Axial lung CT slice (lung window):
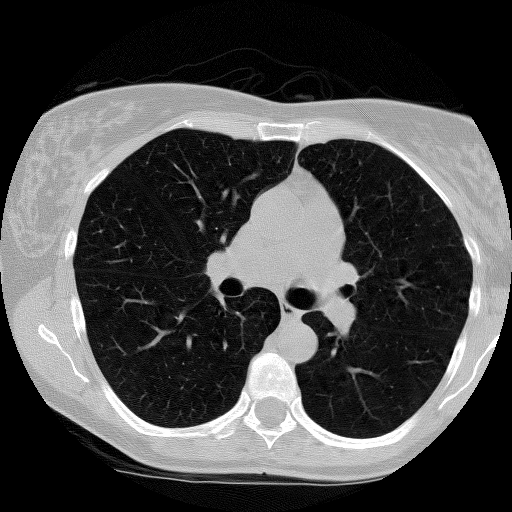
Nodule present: no